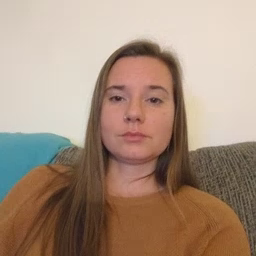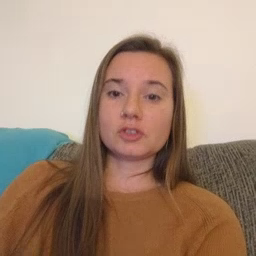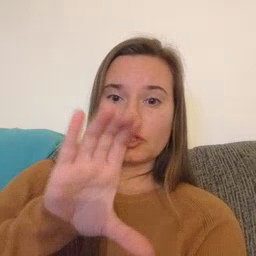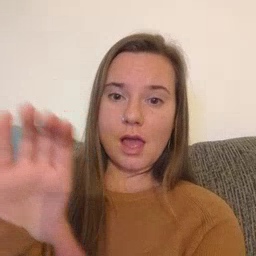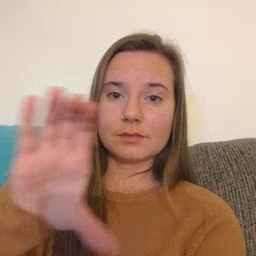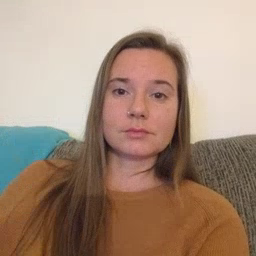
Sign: chocolate